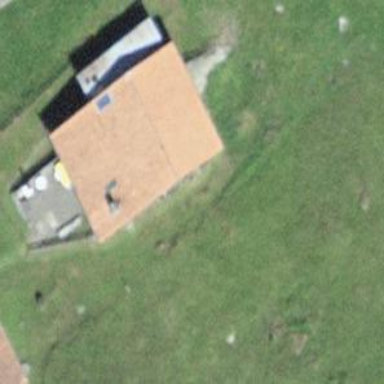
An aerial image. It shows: Cabin.